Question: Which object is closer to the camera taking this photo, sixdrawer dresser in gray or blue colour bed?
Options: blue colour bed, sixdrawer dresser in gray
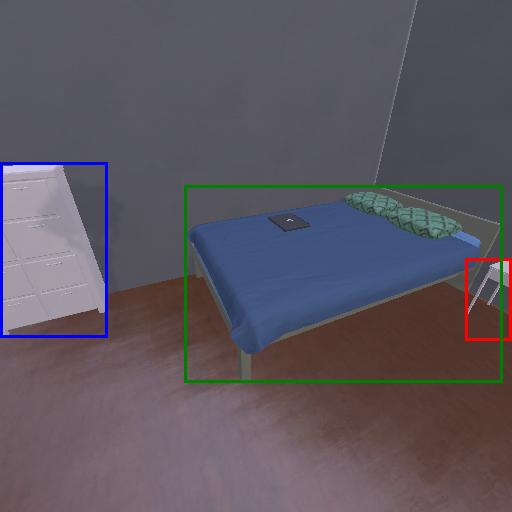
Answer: blue colour bed